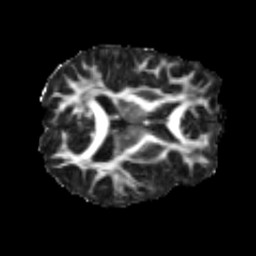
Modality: FA
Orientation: axial
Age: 35
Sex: male
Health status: healthy
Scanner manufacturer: siemens
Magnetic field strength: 3 T
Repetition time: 3.6 s
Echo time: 0.0964 s